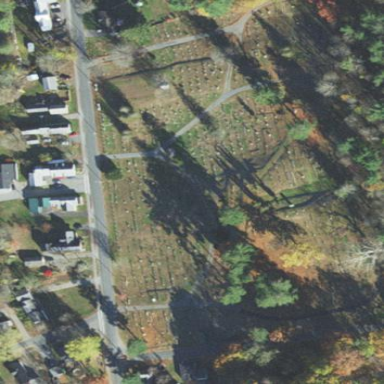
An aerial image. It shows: Cemetery.